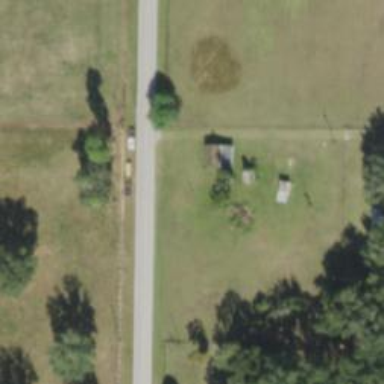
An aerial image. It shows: Driveway.